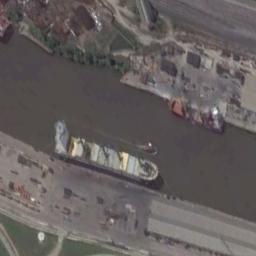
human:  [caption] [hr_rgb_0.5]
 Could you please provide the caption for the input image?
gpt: The two ships of different sizes are docked at the cargo terminals and the water is yellow .

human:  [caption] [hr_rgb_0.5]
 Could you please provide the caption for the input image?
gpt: There are two ships in the black water on the shore .

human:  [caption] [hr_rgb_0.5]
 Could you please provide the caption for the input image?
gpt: Several white, Red ships are docked or docked or are driving .

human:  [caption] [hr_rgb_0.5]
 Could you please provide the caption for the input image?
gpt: Many trees and buildings are on either side of the two ships .

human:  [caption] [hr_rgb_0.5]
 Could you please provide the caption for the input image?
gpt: The ship is at the harbor beside a river .